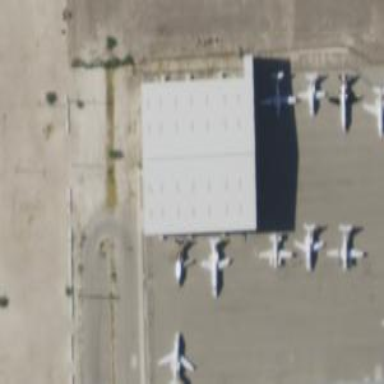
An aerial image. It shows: Hangar.